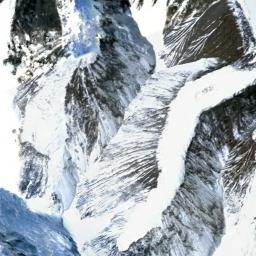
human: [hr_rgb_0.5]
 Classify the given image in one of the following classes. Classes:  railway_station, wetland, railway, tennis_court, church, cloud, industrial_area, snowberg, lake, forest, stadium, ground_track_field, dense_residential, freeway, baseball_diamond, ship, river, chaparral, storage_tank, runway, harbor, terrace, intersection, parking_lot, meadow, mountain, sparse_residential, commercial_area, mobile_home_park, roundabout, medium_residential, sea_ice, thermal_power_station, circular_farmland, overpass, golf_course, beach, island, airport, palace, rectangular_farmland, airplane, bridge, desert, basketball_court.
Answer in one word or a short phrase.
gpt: snowberg